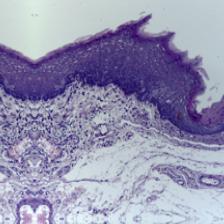
Diagnosis: Normal